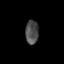
Tissue: lung
Cell type: Others
Senescence score: 0.2171
Nuclear area (px): 306
Mean DAPI intensity: 76.229